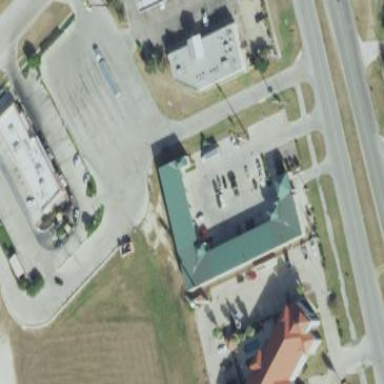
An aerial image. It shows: Motel building classified as hotel under tourism category.